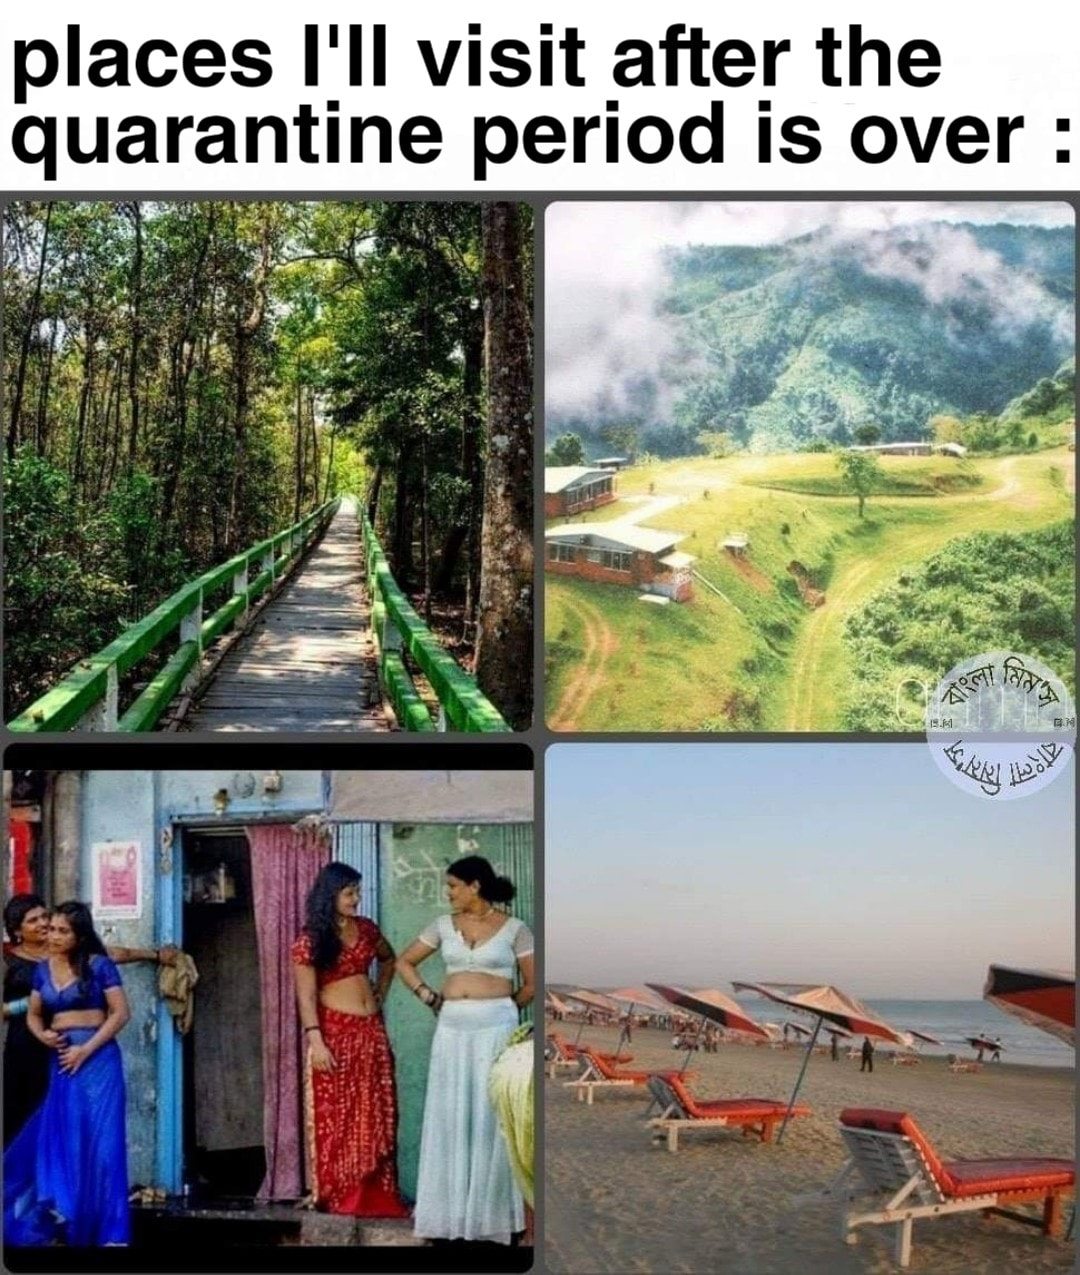
Caption: places I'll visit after the qurantine period is over :
Label: non-hate